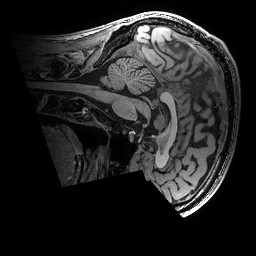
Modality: T1w
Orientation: sagittal
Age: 26
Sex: male
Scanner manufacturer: ge
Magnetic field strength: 3 T
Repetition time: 0.007 s
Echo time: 0.00342 s